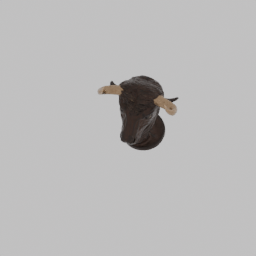
Label: decoration